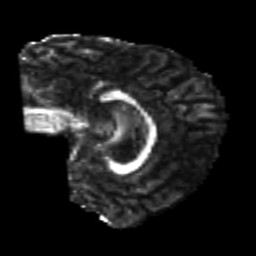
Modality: FA
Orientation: sagittal
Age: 24
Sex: female
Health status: healthy
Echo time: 0.074 s